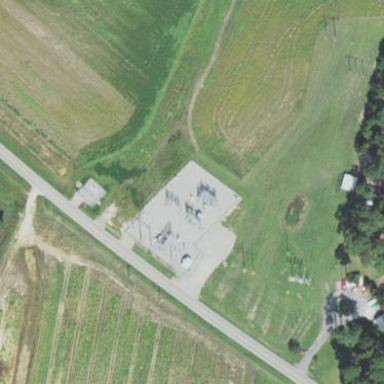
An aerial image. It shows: Distribution level power substation enclosed by fence.